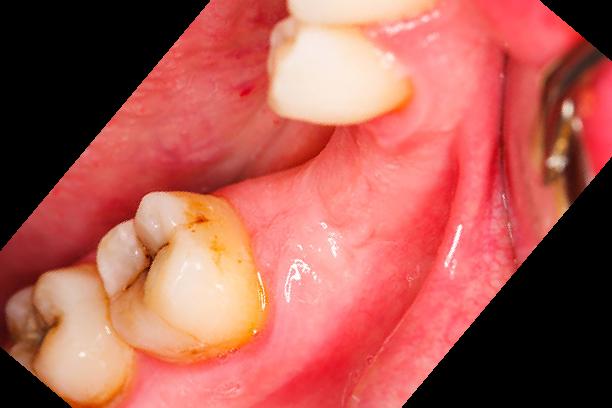
Condition: Gingivitis